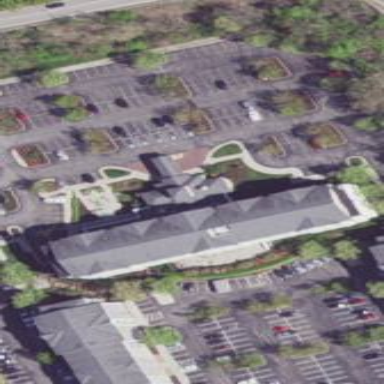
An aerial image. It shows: Hotel building.